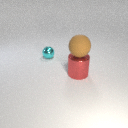
large red metal cylinder in front of small cyan metal sphere